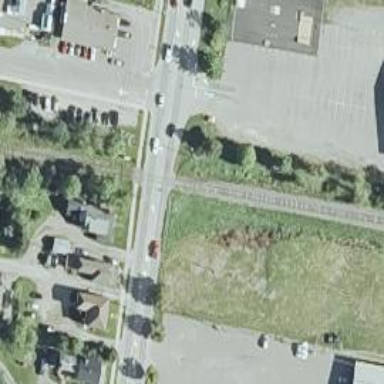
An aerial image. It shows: Level crossing along the railway.